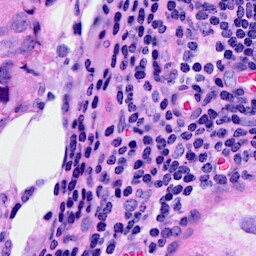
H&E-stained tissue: Breast